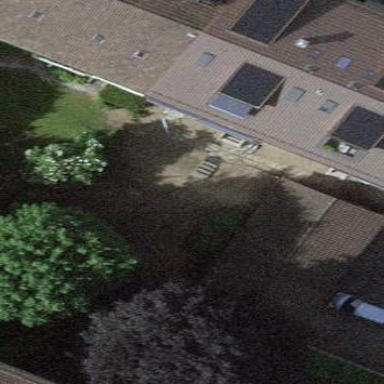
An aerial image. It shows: Group of garages.